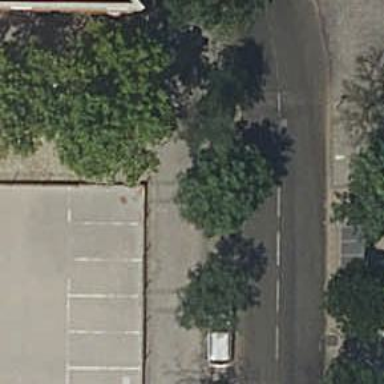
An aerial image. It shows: Bicycle parking area with stands available.